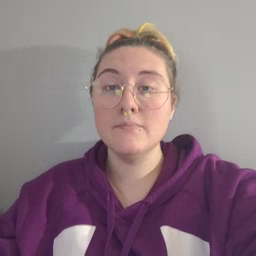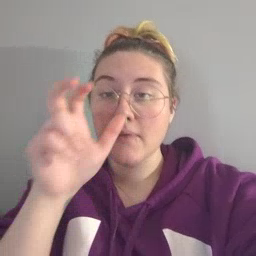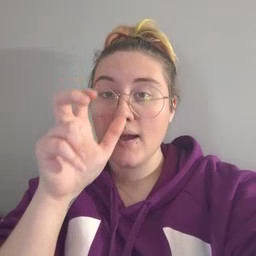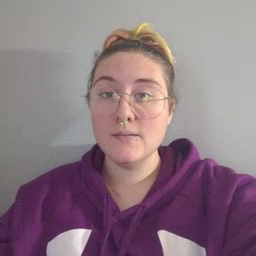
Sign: bug